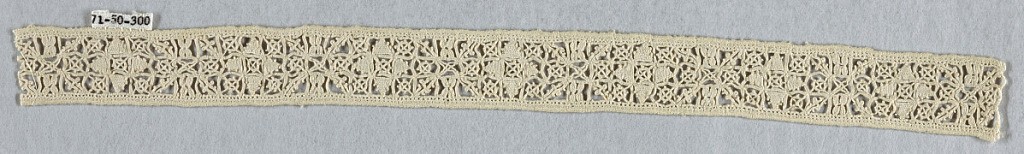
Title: Band
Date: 16th–17th century
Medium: linen Technique: grid of withdrawn element with needle lace (reticella)
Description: Narrow band with a diamond-shaped flower pattern.